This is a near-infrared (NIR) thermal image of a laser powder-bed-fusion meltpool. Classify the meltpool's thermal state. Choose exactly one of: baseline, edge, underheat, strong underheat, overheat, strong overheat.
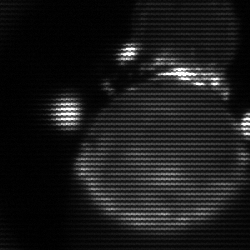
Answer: edge